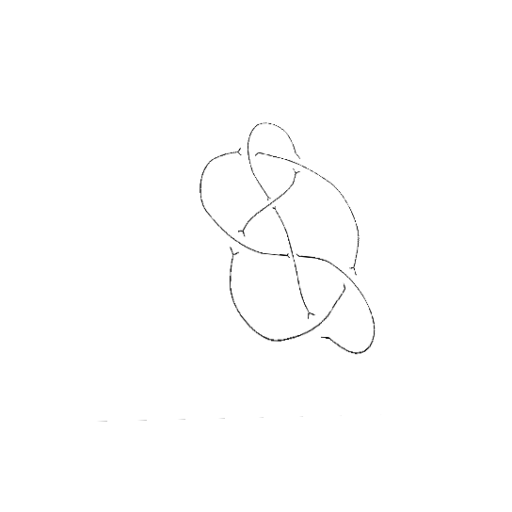
Crossing number: 7